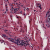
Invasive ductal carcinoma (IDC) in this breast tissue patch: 0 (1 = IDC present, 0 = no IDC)